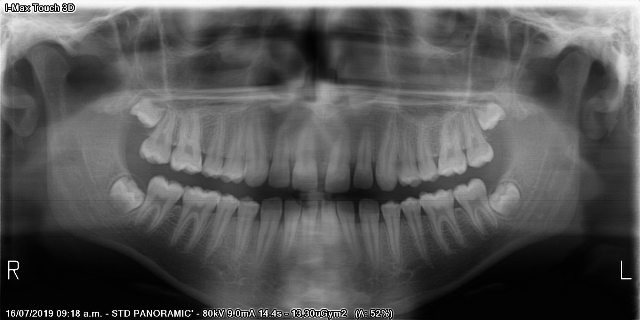
adult